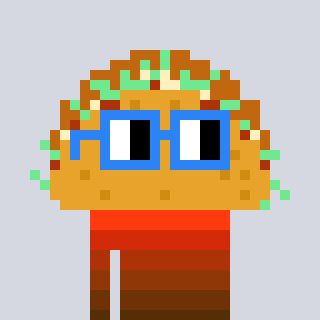
a pixel art character with square blue glasses, a taco-shaped head and a bege-colored body on a cool background